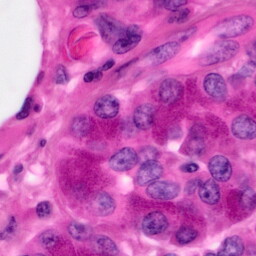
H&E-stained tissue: Pancreatic